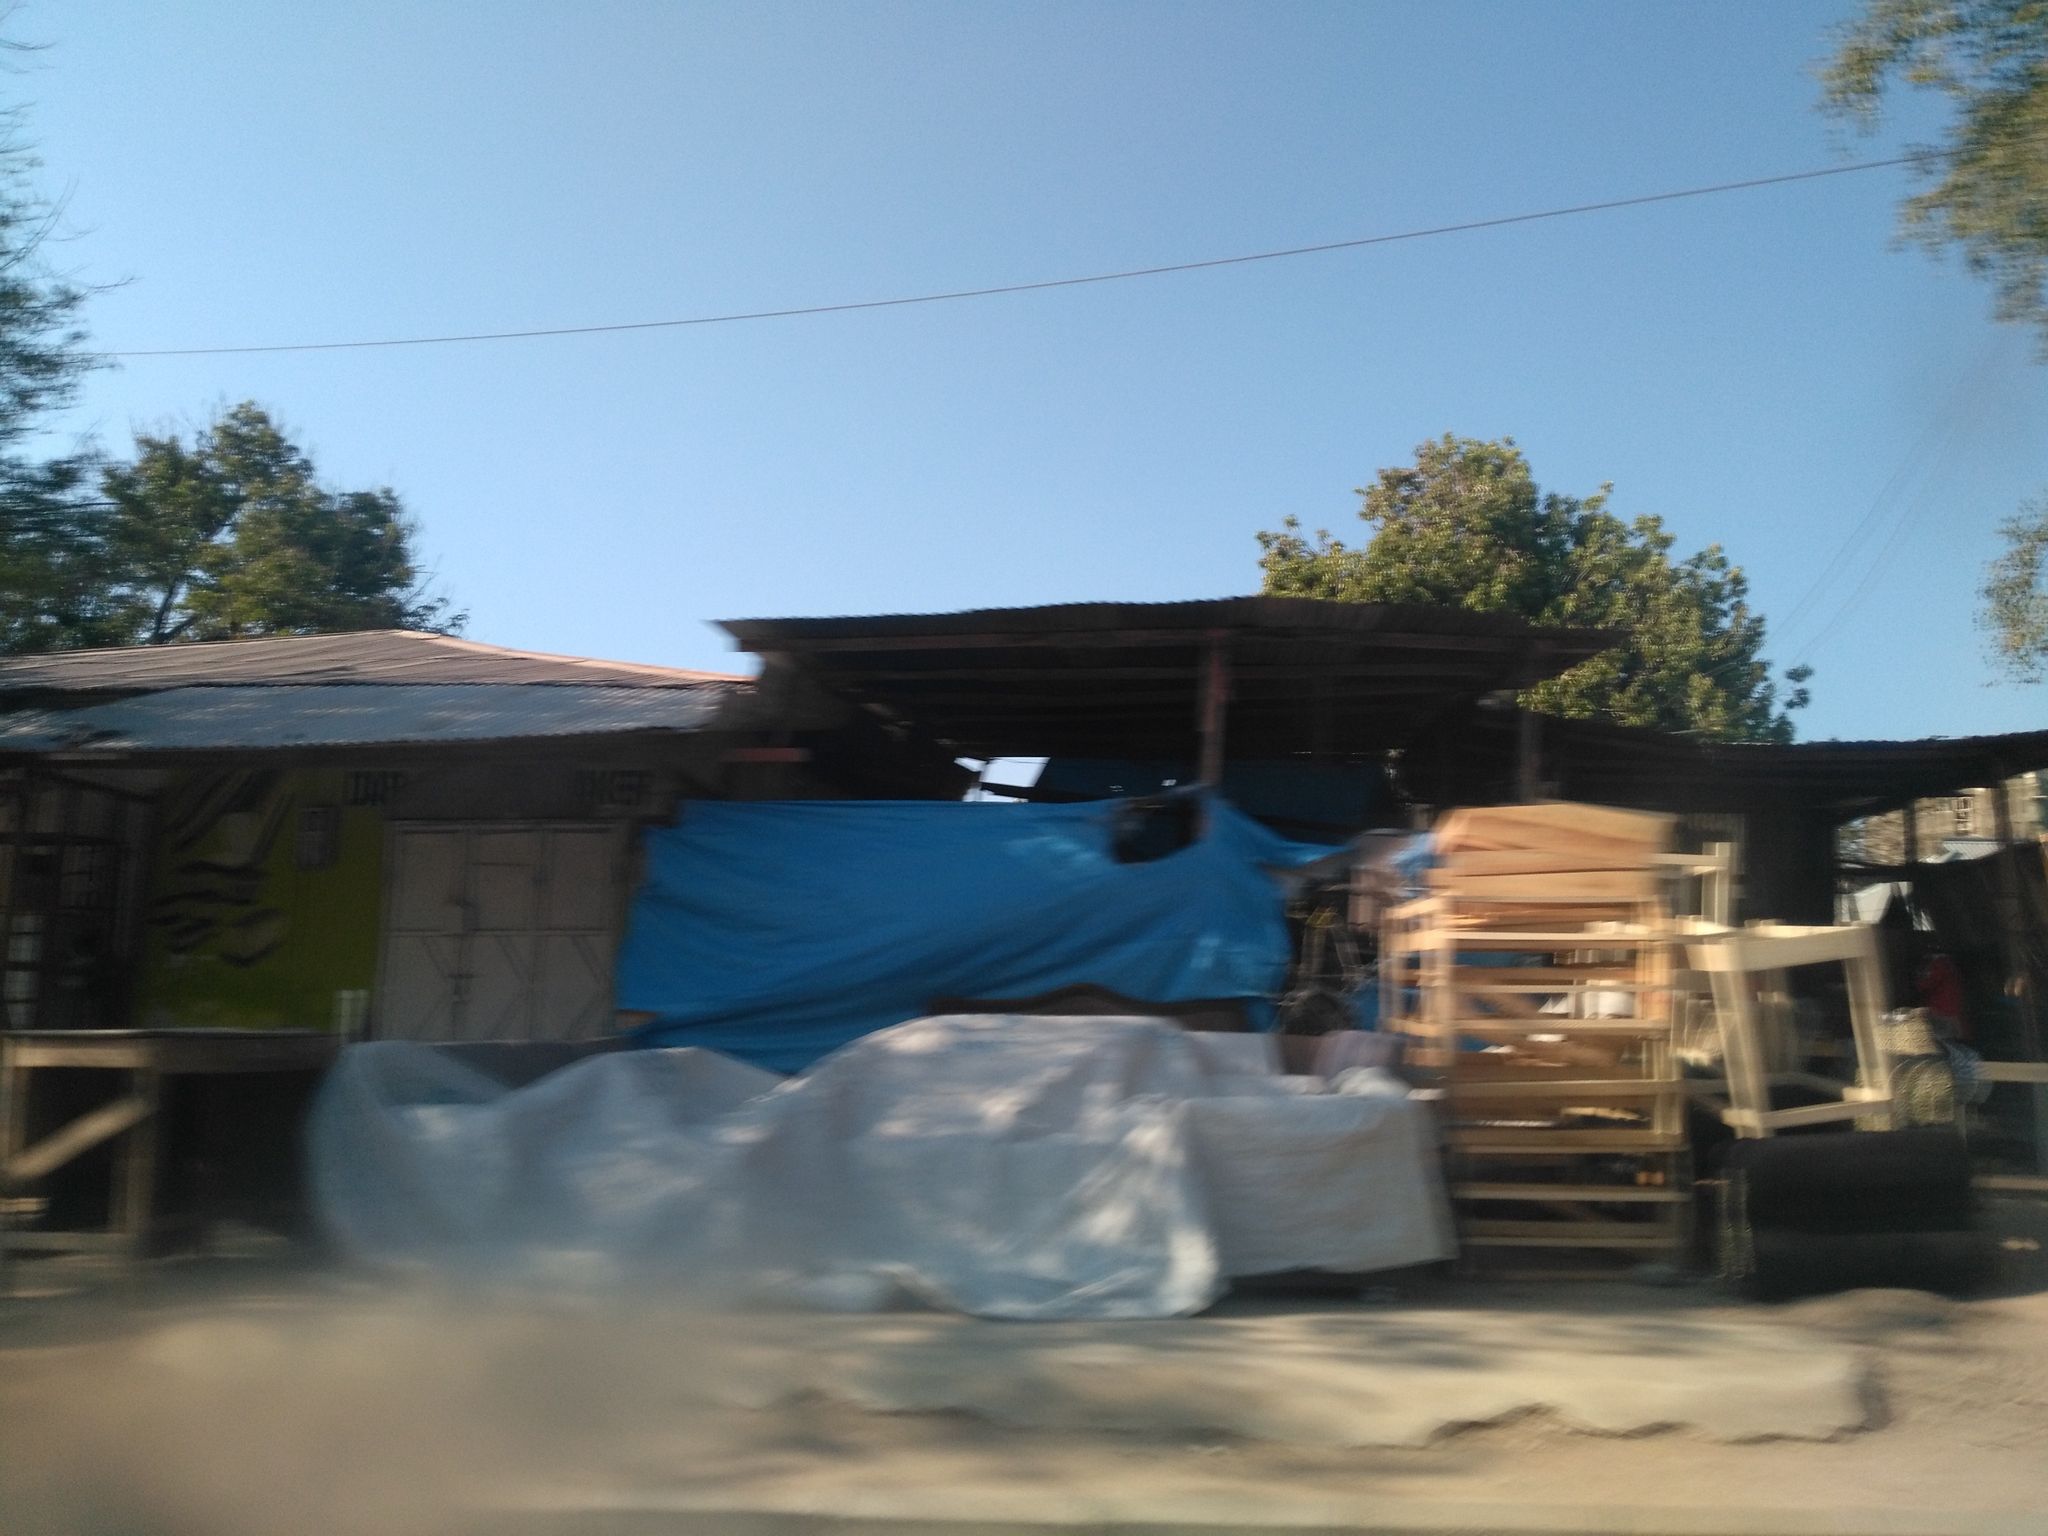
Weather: clear
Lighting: day
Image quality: slightly poor
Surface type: driving surface
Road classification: residential
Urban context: urban centre
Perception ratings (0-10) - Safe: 0.56, Lively: 2.52, Beautiful: 1.48, Boring: 6.94, Depressing: 3.61, Wealthy: 4.01